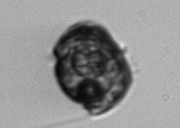
Label: Proterythropsis